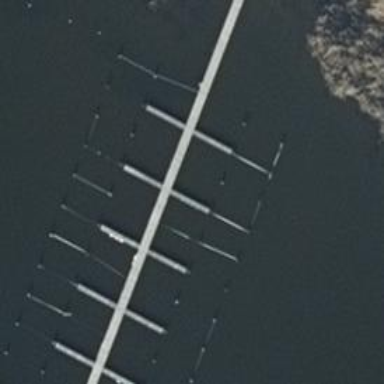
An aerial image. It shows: Man-made pier.